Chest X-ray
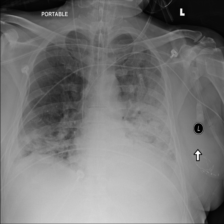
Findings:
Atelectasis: negative
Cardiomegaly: negative
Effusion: negative
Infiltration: positive
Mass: negative
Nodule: negative
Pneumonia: negative
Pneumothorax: negative
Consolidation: positive
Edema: negative
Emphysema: negative
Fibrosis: negative
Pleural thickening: negative
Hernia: negative